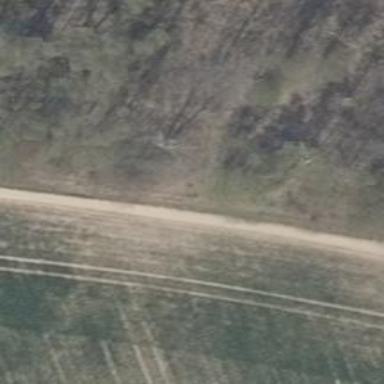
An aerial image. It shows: Path on the ground.